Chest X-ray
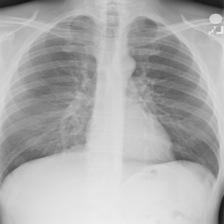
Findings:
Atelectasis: negative
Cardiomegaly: negative
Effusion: negative
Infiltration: negative
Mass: negative
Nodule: negative
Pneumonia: negative
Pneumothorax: negative
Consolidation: negative
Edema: negative
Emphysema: negative
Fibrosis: negative
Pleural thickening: negative
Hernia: negative